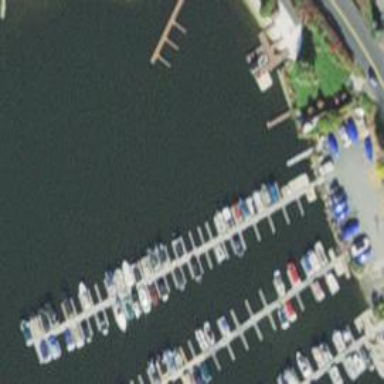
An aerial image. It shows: Man-made pier.